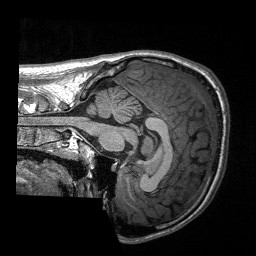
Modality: T1w
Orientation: sagittal
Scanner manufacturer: siemens
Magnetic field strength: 3 T
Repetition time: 2.3 s
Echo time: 0.00226 s